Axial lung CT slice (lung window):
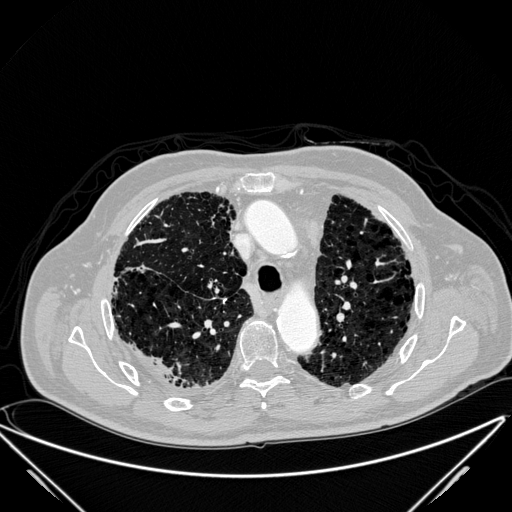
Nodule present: no